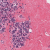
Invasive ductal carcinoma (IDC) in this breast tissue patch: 0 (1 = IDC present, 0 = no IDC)